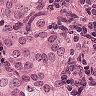
Metastatic tissue present: yes